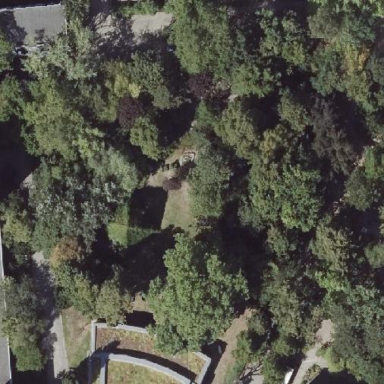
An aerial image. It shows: Park.